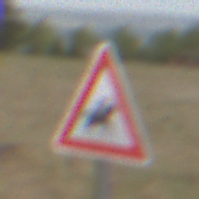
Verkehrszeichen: ReiterLinks
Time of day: Midday
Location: Outdoor (Nature)
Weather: PartlyCloudy
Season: NotSpecified
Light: Natural